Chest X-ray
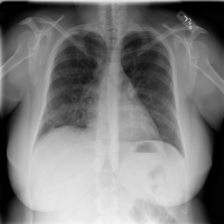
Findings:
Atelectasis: negative
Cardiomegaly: negative
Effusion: negative
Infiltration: negative
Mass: negative
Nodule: negative
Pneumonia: negative
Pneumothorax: negative
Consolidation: negative
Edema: negative
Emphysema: negative
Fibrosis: negative
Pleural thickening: negative
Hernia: negative